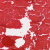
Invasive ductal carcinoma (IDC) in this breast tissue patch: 0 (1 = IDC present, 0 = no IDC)